Field crop: maize
Growth stage: 2
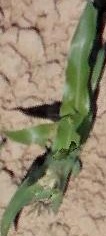
Species: maize